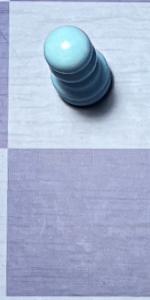
Label: Empty